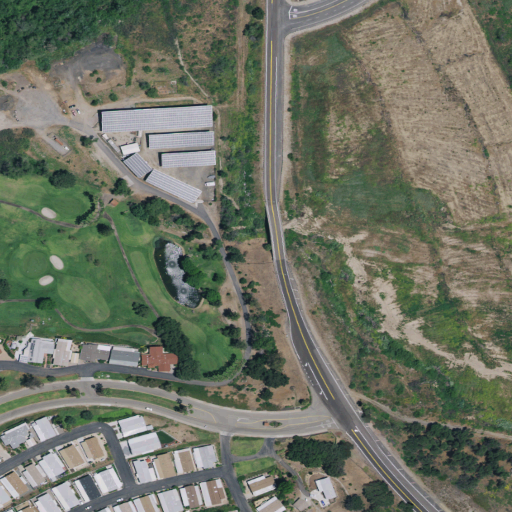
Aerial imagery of valley in California named Keys Canyon containing open development, low intensity development, grassland, medium intensity development, high intensity development, woody wetlands, shrub, and herbaceous wetlands